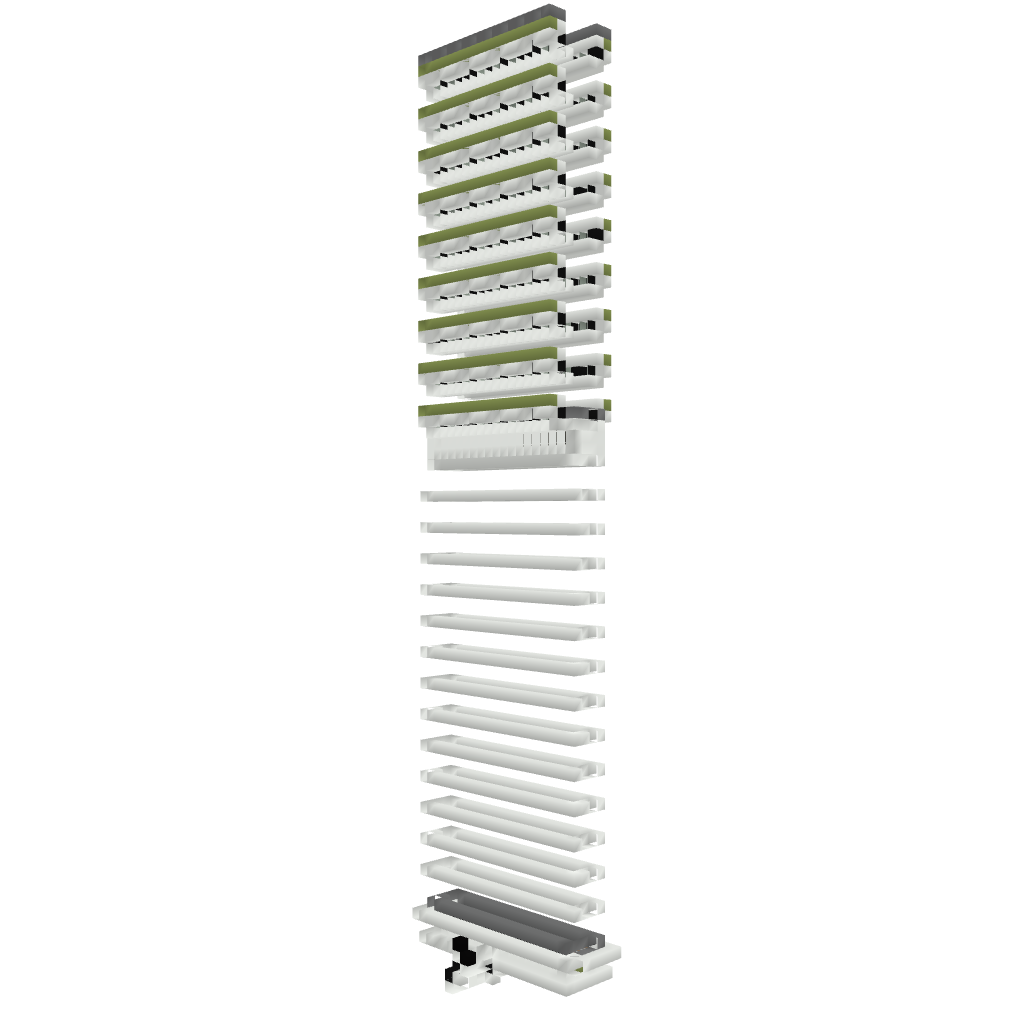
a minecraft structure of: Enderfarm